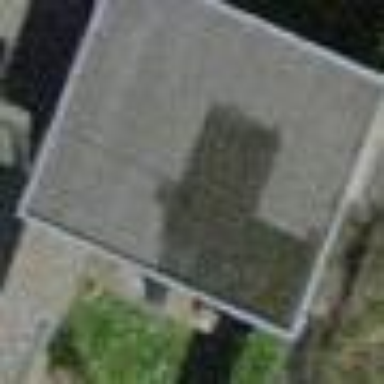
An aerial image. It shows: Garage building.